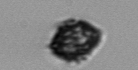
Label: Kryptoperidinium_triquetrum